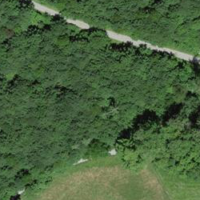
EUNIS habitat code: 44
Species observed at this site:
Vicia sepium